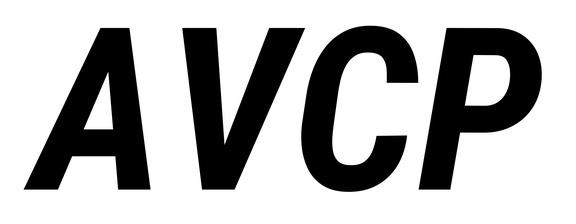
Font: Roboto-Italic_Condensed_Bold_Italic